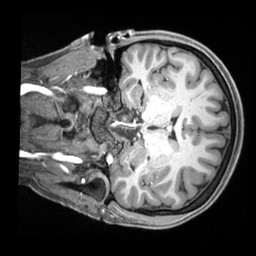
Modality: T1w
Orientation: coronal
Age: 20
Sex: female
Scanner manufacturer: siemens
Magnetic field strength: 3 T
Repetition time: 2.4 s
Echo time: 0.00226 s